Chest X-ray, AP view. Patient: 42 years old, sex M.
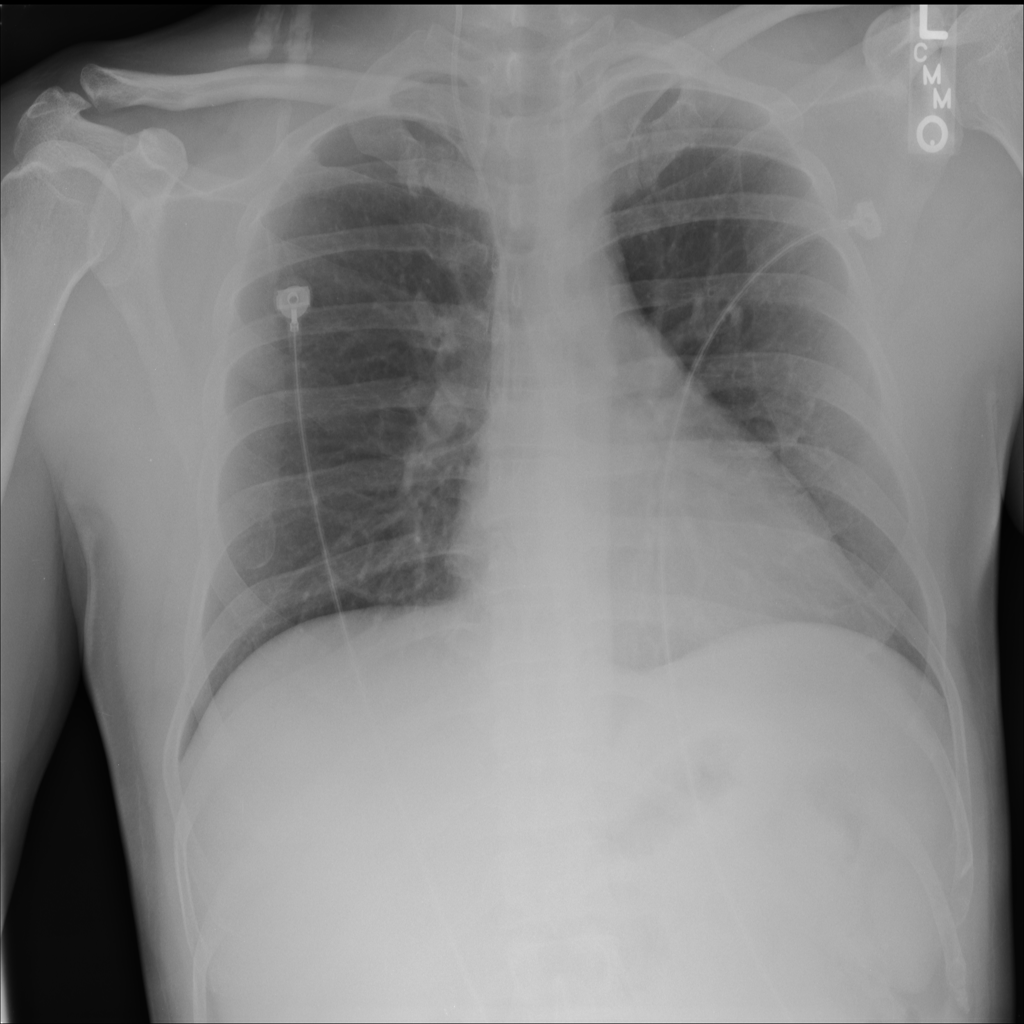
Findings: No Finding